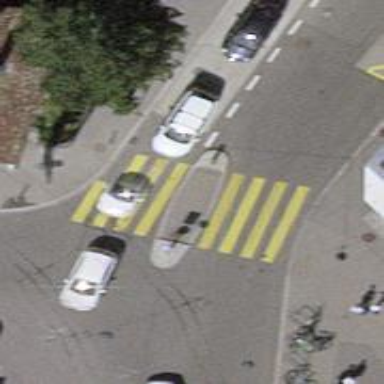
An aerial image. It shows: Uncontrolled zebra crossing with pedestrian island.